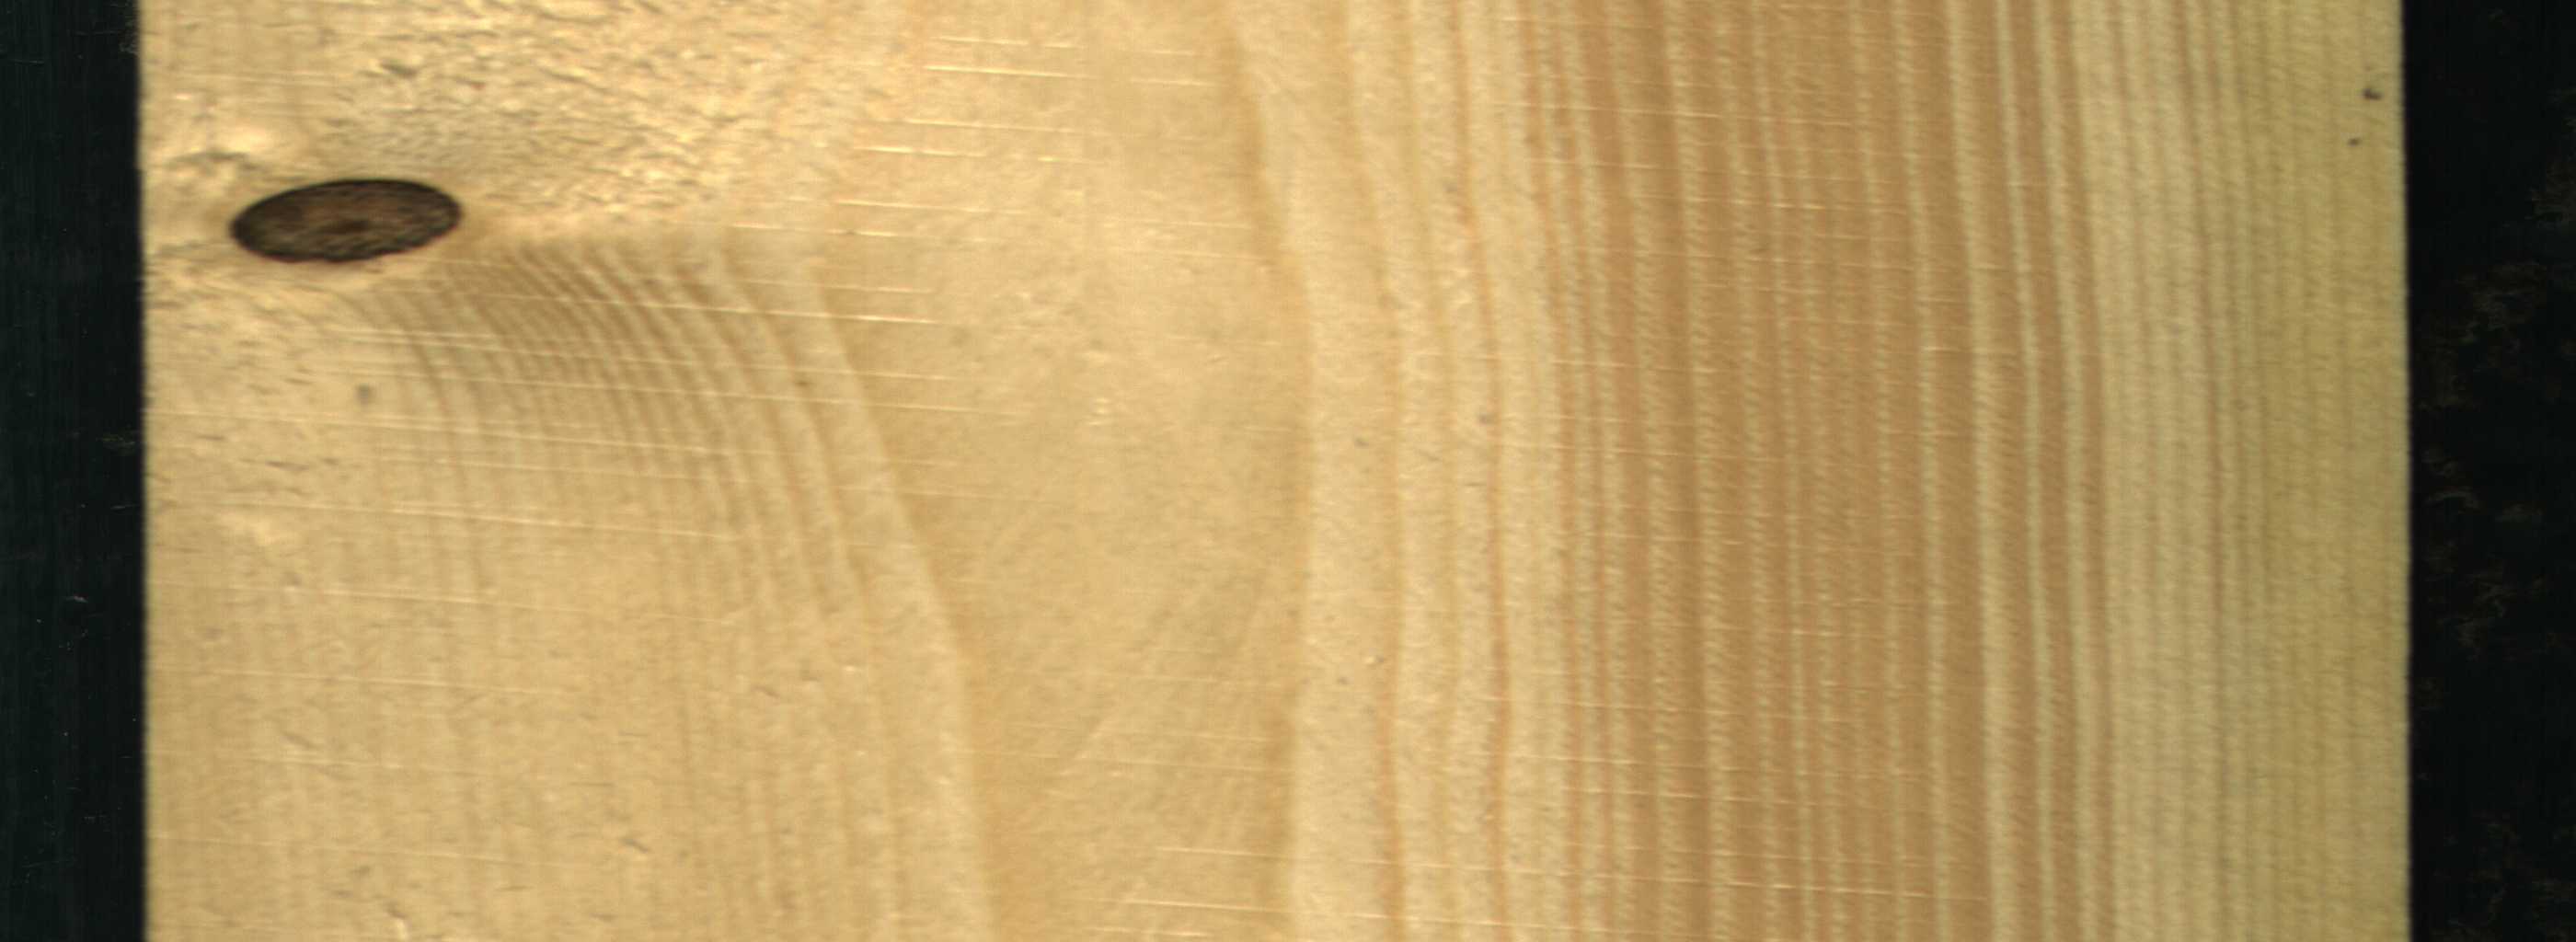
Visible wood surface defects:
Dead_Knot